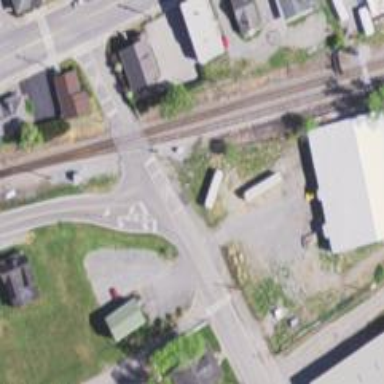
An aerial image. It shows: Railway siding for service.